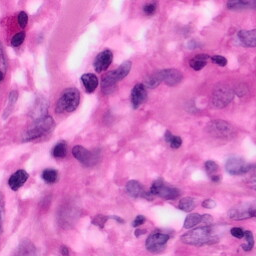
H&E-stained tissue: Pancreatic